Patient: sex M, age 78
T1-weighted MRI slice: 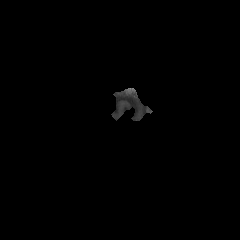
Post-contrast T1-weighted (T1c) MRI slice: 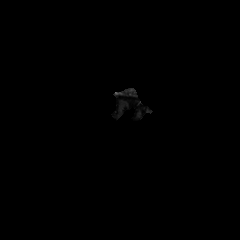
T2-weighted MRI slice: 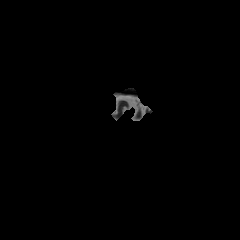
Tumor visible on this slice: no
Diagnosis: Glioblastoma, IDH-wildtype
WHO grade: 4